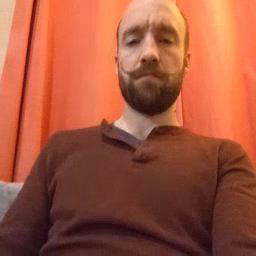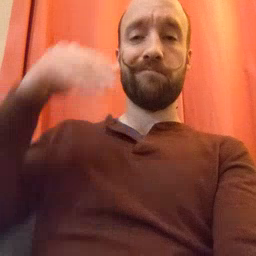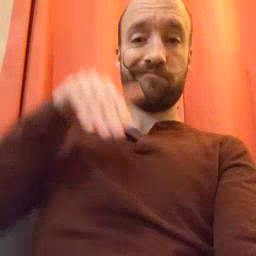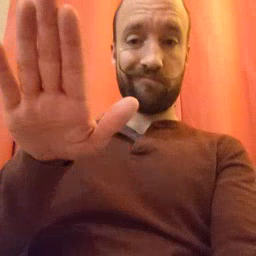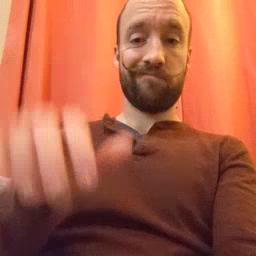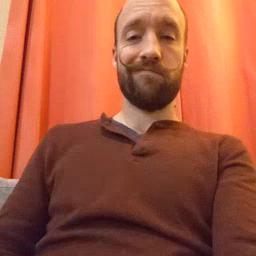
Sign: into